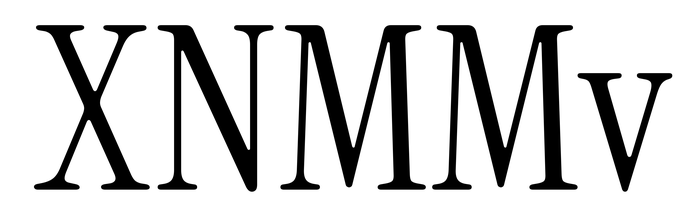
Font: InstrumentSerif-Regular